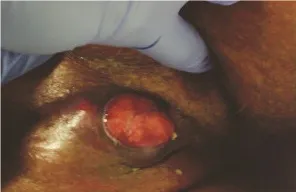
(A) Patient A, right inguinal squamous cell carcinoma 2 weeks after first cycle of experimental immune therapy. Tumor surface became smooth and epithelial margins symmetric compared to original tumor state.
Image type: medical_photograph (other_medical_photograph)